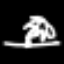
Label: palm tree